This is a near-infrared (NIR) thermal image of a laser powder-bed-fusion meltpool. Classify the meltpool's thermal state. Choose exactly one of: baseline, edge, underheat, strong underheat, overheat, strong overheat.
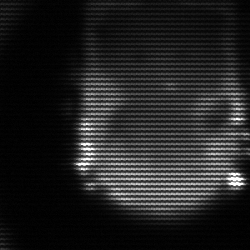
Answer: edge